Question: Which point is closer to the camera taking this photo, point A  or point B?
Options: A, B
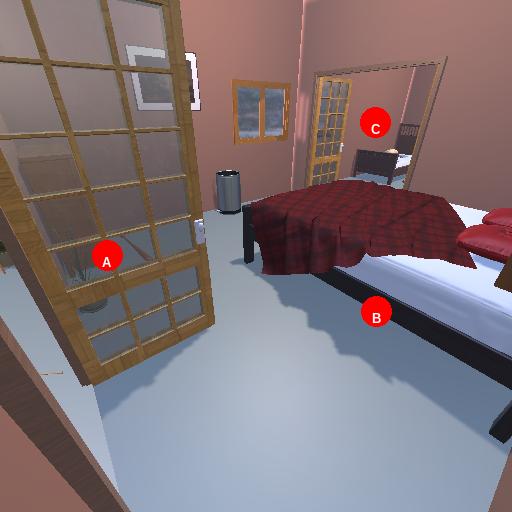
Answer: A